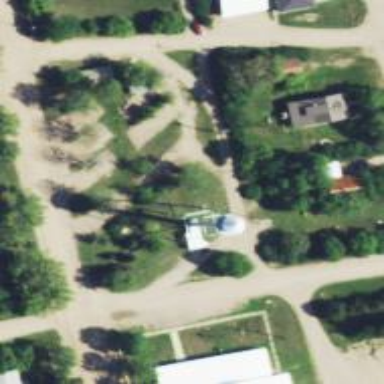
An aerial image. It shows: Water tower that is man-made.